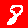
Digit: 8